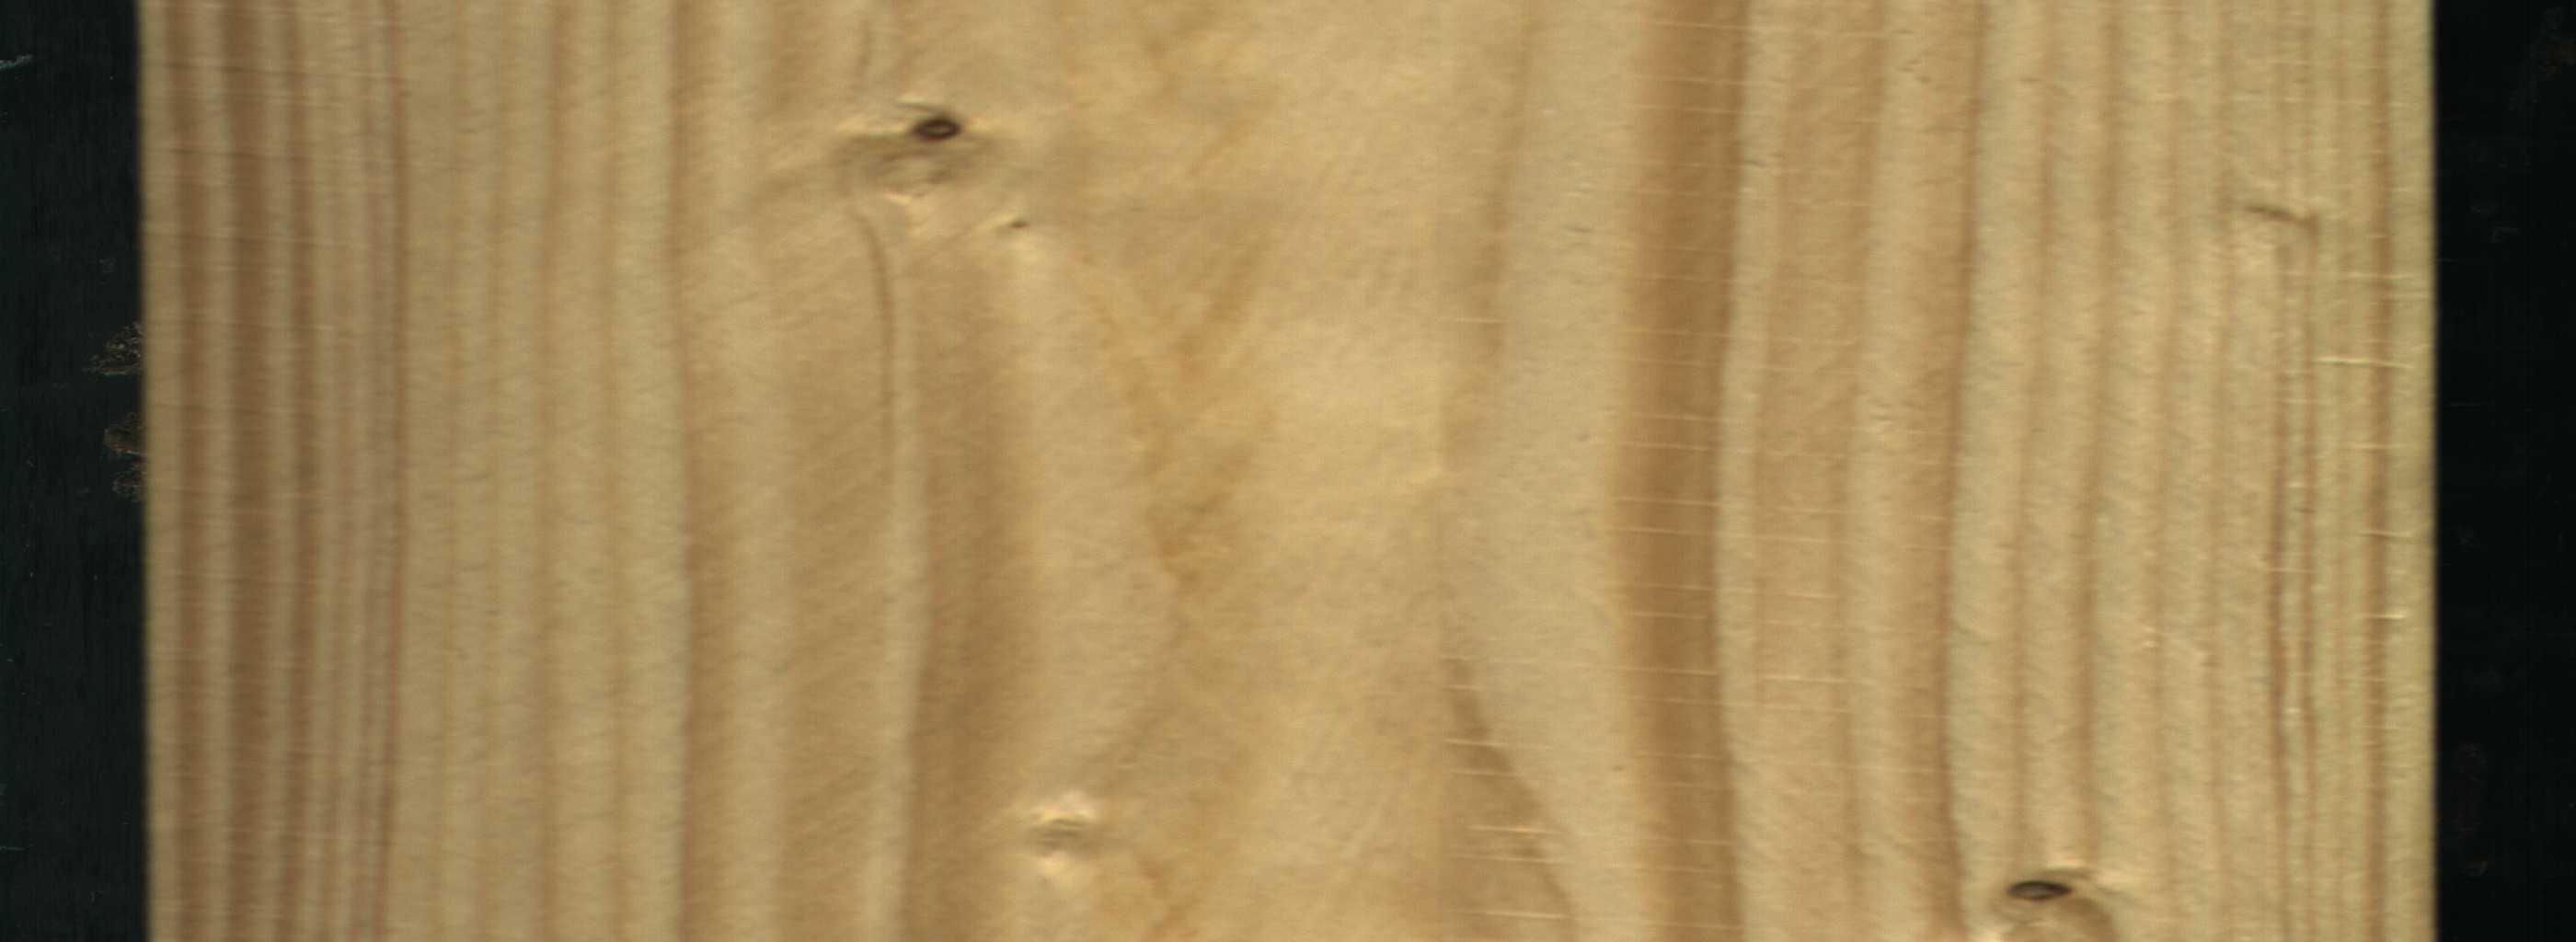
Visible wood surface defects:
Live_Knot
Live_Knot